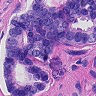
Metastatic tissue present: yes